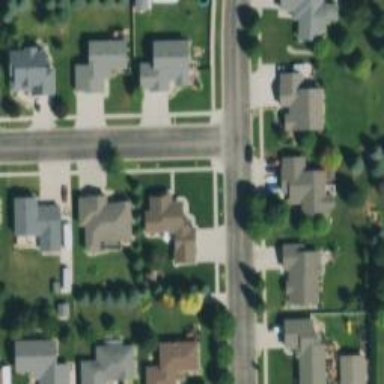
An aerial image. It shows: Asphalt road in residential area.